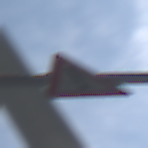
Verkehrszeichen: Gefahrenstelle
Umgebung: Outdoor, Urban
Tageszeit: MorningAfternoon
Wetter: PartlyCloudy
Licht: Natural
Jahreszeit: NotSpecified
Kontrast: HighContrast